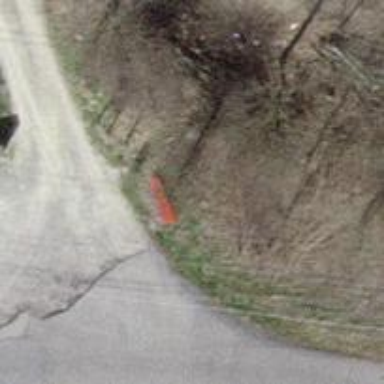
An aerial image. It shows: Red bench.